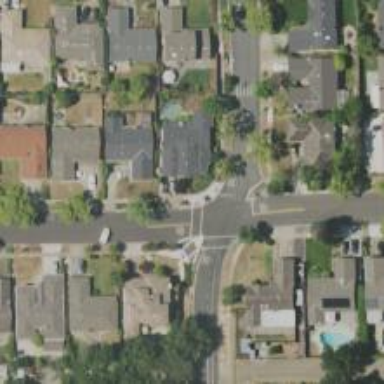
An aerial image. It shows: Residential road with sidewalk on the left.